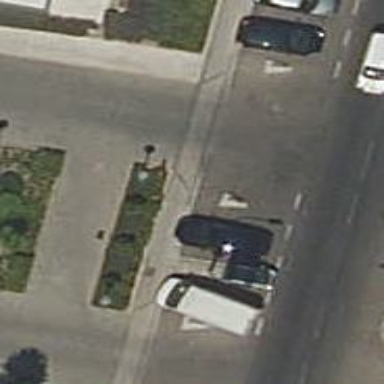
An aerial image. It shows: Bus stop with platform for public transport.